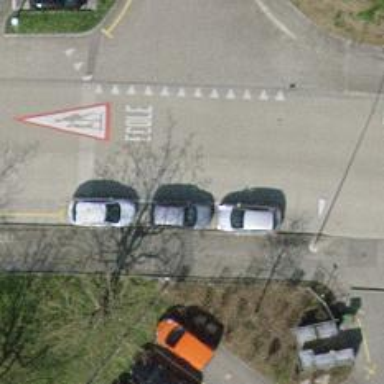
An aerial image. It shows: Unclassified asphalt road with sidewalk.